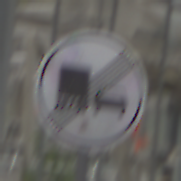
Verkehrszeichen: EndeUeberholverbotKraftfahrzeuge
Umgebung: Roofed, Special
Tageszeit: Midday
Wetter: Overcast
Licht: Natural
Jahreszeit: NotSpecified
Kontrast: LowContrast